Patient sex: M
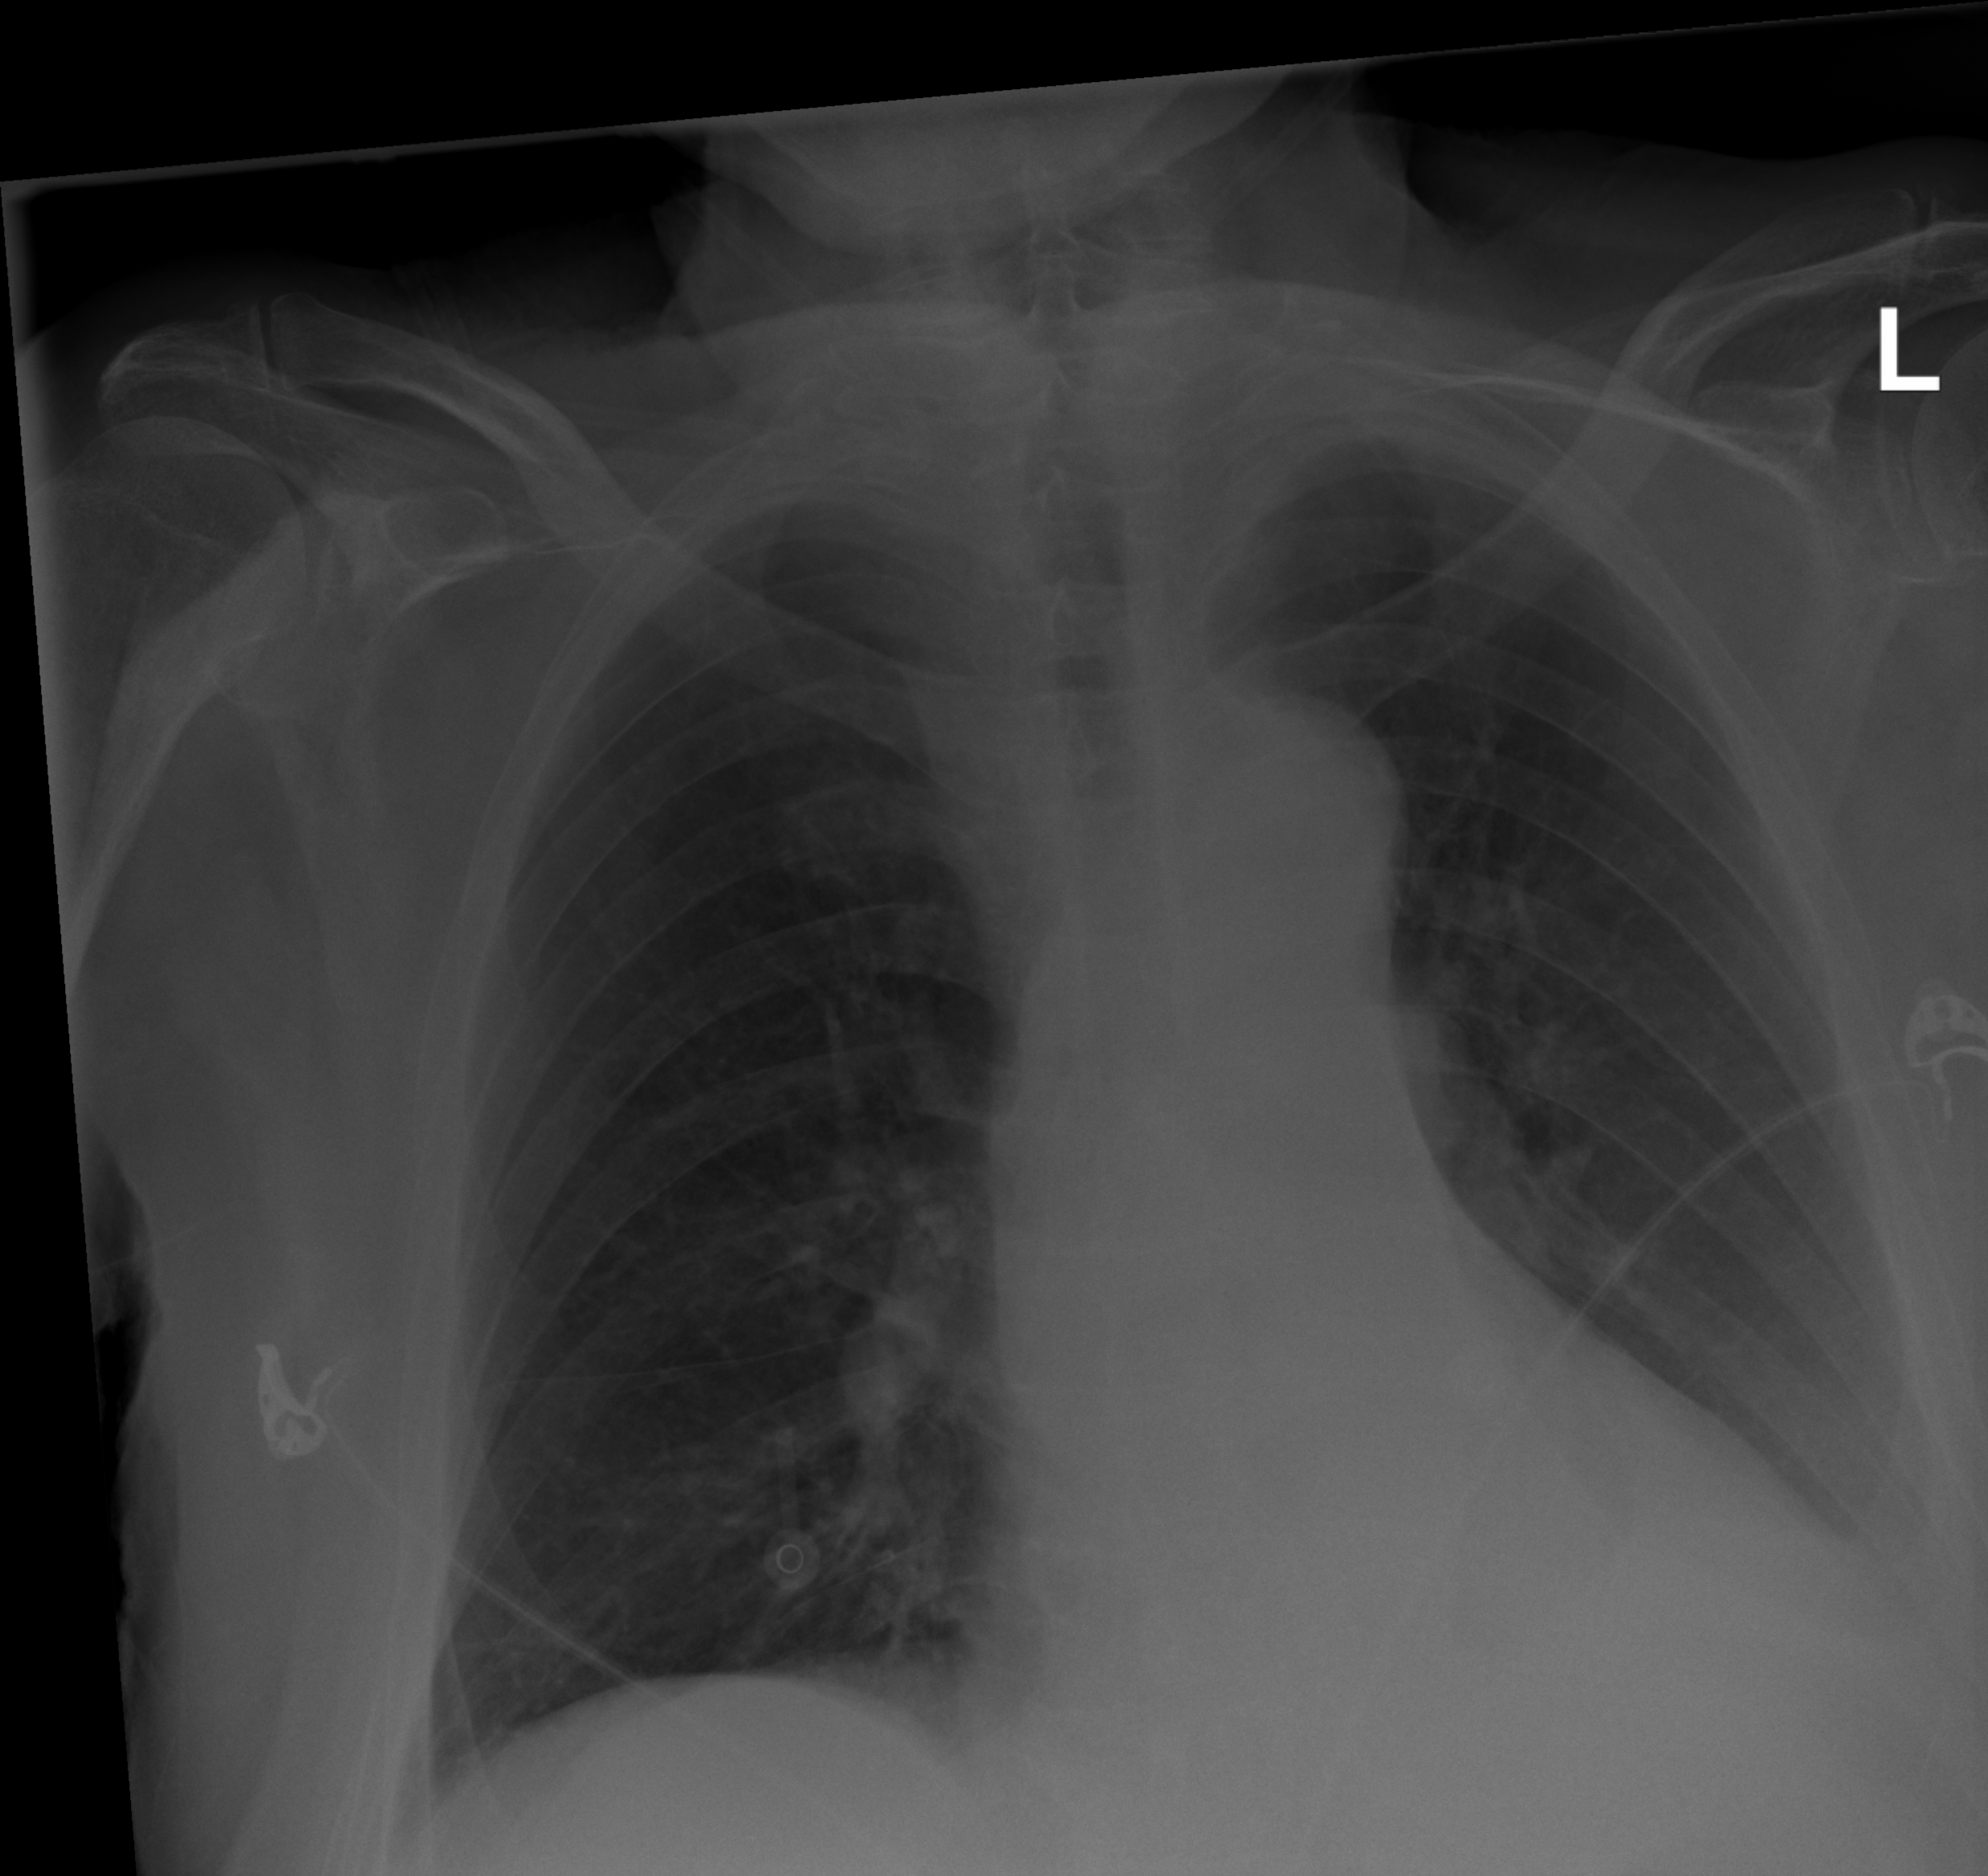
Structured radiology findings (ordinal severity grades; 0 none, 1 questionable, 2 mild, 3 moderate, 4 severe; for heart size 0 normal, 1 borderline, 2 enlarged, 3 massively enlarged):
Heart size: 0
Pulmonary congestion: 0
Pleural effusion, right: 0
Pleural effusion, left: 2
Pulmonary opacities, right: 0
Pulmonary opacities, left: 0
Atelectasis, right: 0
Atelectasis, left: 2